Question: I have a illustration here to best describe my problem

The Sidebar is overlapping my Content and Footer whenever the Content has only small items.
In my I'm calling my sidebar like this
'''
<body>
<div class="page">
<div id="header">
<div id="menucontainer">
<ul id="nav">
MENUTABS
</ul>
</div>
</div>
<div id="main">
<div id = "sidebar">
@if (IsSectionDefined("SideBar"))
{
@RenderSection("SideBar", required: false)
}
else {
<p>Currently Unavailable, Sorry for the inconvinience</p>
}
</div>
@RenderBody()
</div>
<div id="footer">
<div id="copyright">FOOTER</div>
</div>
</div>
</body>
'''
then in my I'm calling it like this
'''
@section SideBar
{
@{Html.RenderAction("Index", "Post");}
}
'''
Here's my CSS
'''
.page {
width: 90%;
margin-left: auto;
margin-right: auto;
}
#main
{
clear: both;
padding: 10px 10px 10px 10px;
background-color: #fff;
}
#sidebar
{
float:left;
margin:200px 10px -30px 10px;
padding:10px -10px -10px 10px;
width:235px;
height:auto;
border: solid 2px black;
background-color:#9acbba;
}
footer,
#footer {
background-color: #fff;
color: #999;
padding: 10px 0;
text-align: center;
line-height: normal;
margin: 0 0 30px 0;
font-size: .9em;
-webkit-border-radius: 0 0 4px 4px;
-moz-border-radius: 0 0 4px 4px;
}
'''
Please help me figure out guys what's the cause of this problem. Thanks T_T
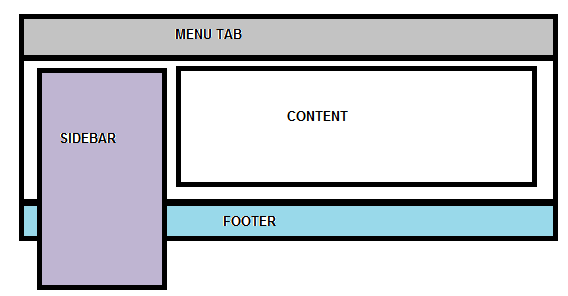
Answer: Okay the thing is this is really simple tbh... nearly all your markup was wrong but here you have a working frame for your website see <URL>
'''
<body>
<div class="page">
<div id="main">
<div id="header">
<div id="menucontainer">
<ul id="nav">
MENUTABS
</ul>
</div>
</div>
<div id="sidebar">
@if (IsSectionDefined("SideBar")) {
@RenderSection("SideBar", required: false)
} else {
<p>Currently Unavailable, Sorry for the inconvinience</p>
}
</div>
<div id="content">
</div>
<div id="footer">
<div id="copyright">FOOTER</div>
</div>
</div>
</div>
</body>
'''
'''
.page {
width: 90%;
margin: 0 auto;
}
#main
{
float:left;
padding: 10px 10px 10px 10px;
background-color: gray;
width:940px;
}
#header {
width:900px;
padding:10px;
margin:10px;
background: yellow;
}
#content {
width: 641px;
background: blue;
height: 20px;
float: left;
margin:10px;
padding:10px;
}
#sidebar
{
float:left;
margin:10px;
padding:10px;
width:215px;
height:auto;
border: solid 2px black;
background-color:red;
}
#footer {
background-color: white;
color: #999;
padding: 10px;
text-align: center;
line-height: normal;
margin: 0 0 30px 0;
font-size: .9em;
-webkit-border-radius: 0 0 4px 4px;
-moz-border-radius: 0 0 4px 4px;
clear: both;
margin: 10px;
width: 900px;
}
'''